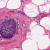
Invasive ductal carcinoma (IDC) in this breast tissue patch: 0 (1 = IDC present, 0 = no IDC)